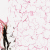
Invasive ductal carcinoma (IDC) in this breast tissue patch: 0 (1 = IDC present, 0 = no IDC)